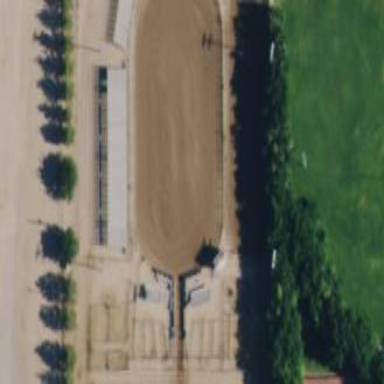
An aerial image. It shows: Equestrian pitch used for leisure and sports activities.